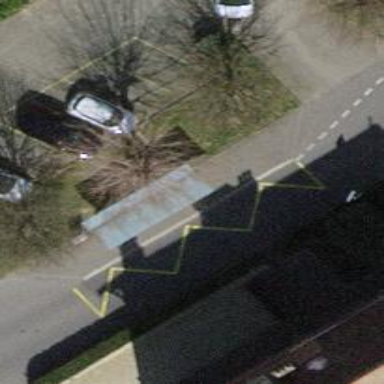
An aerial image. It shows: Bus stop with shelter for public transportation.